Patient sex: M
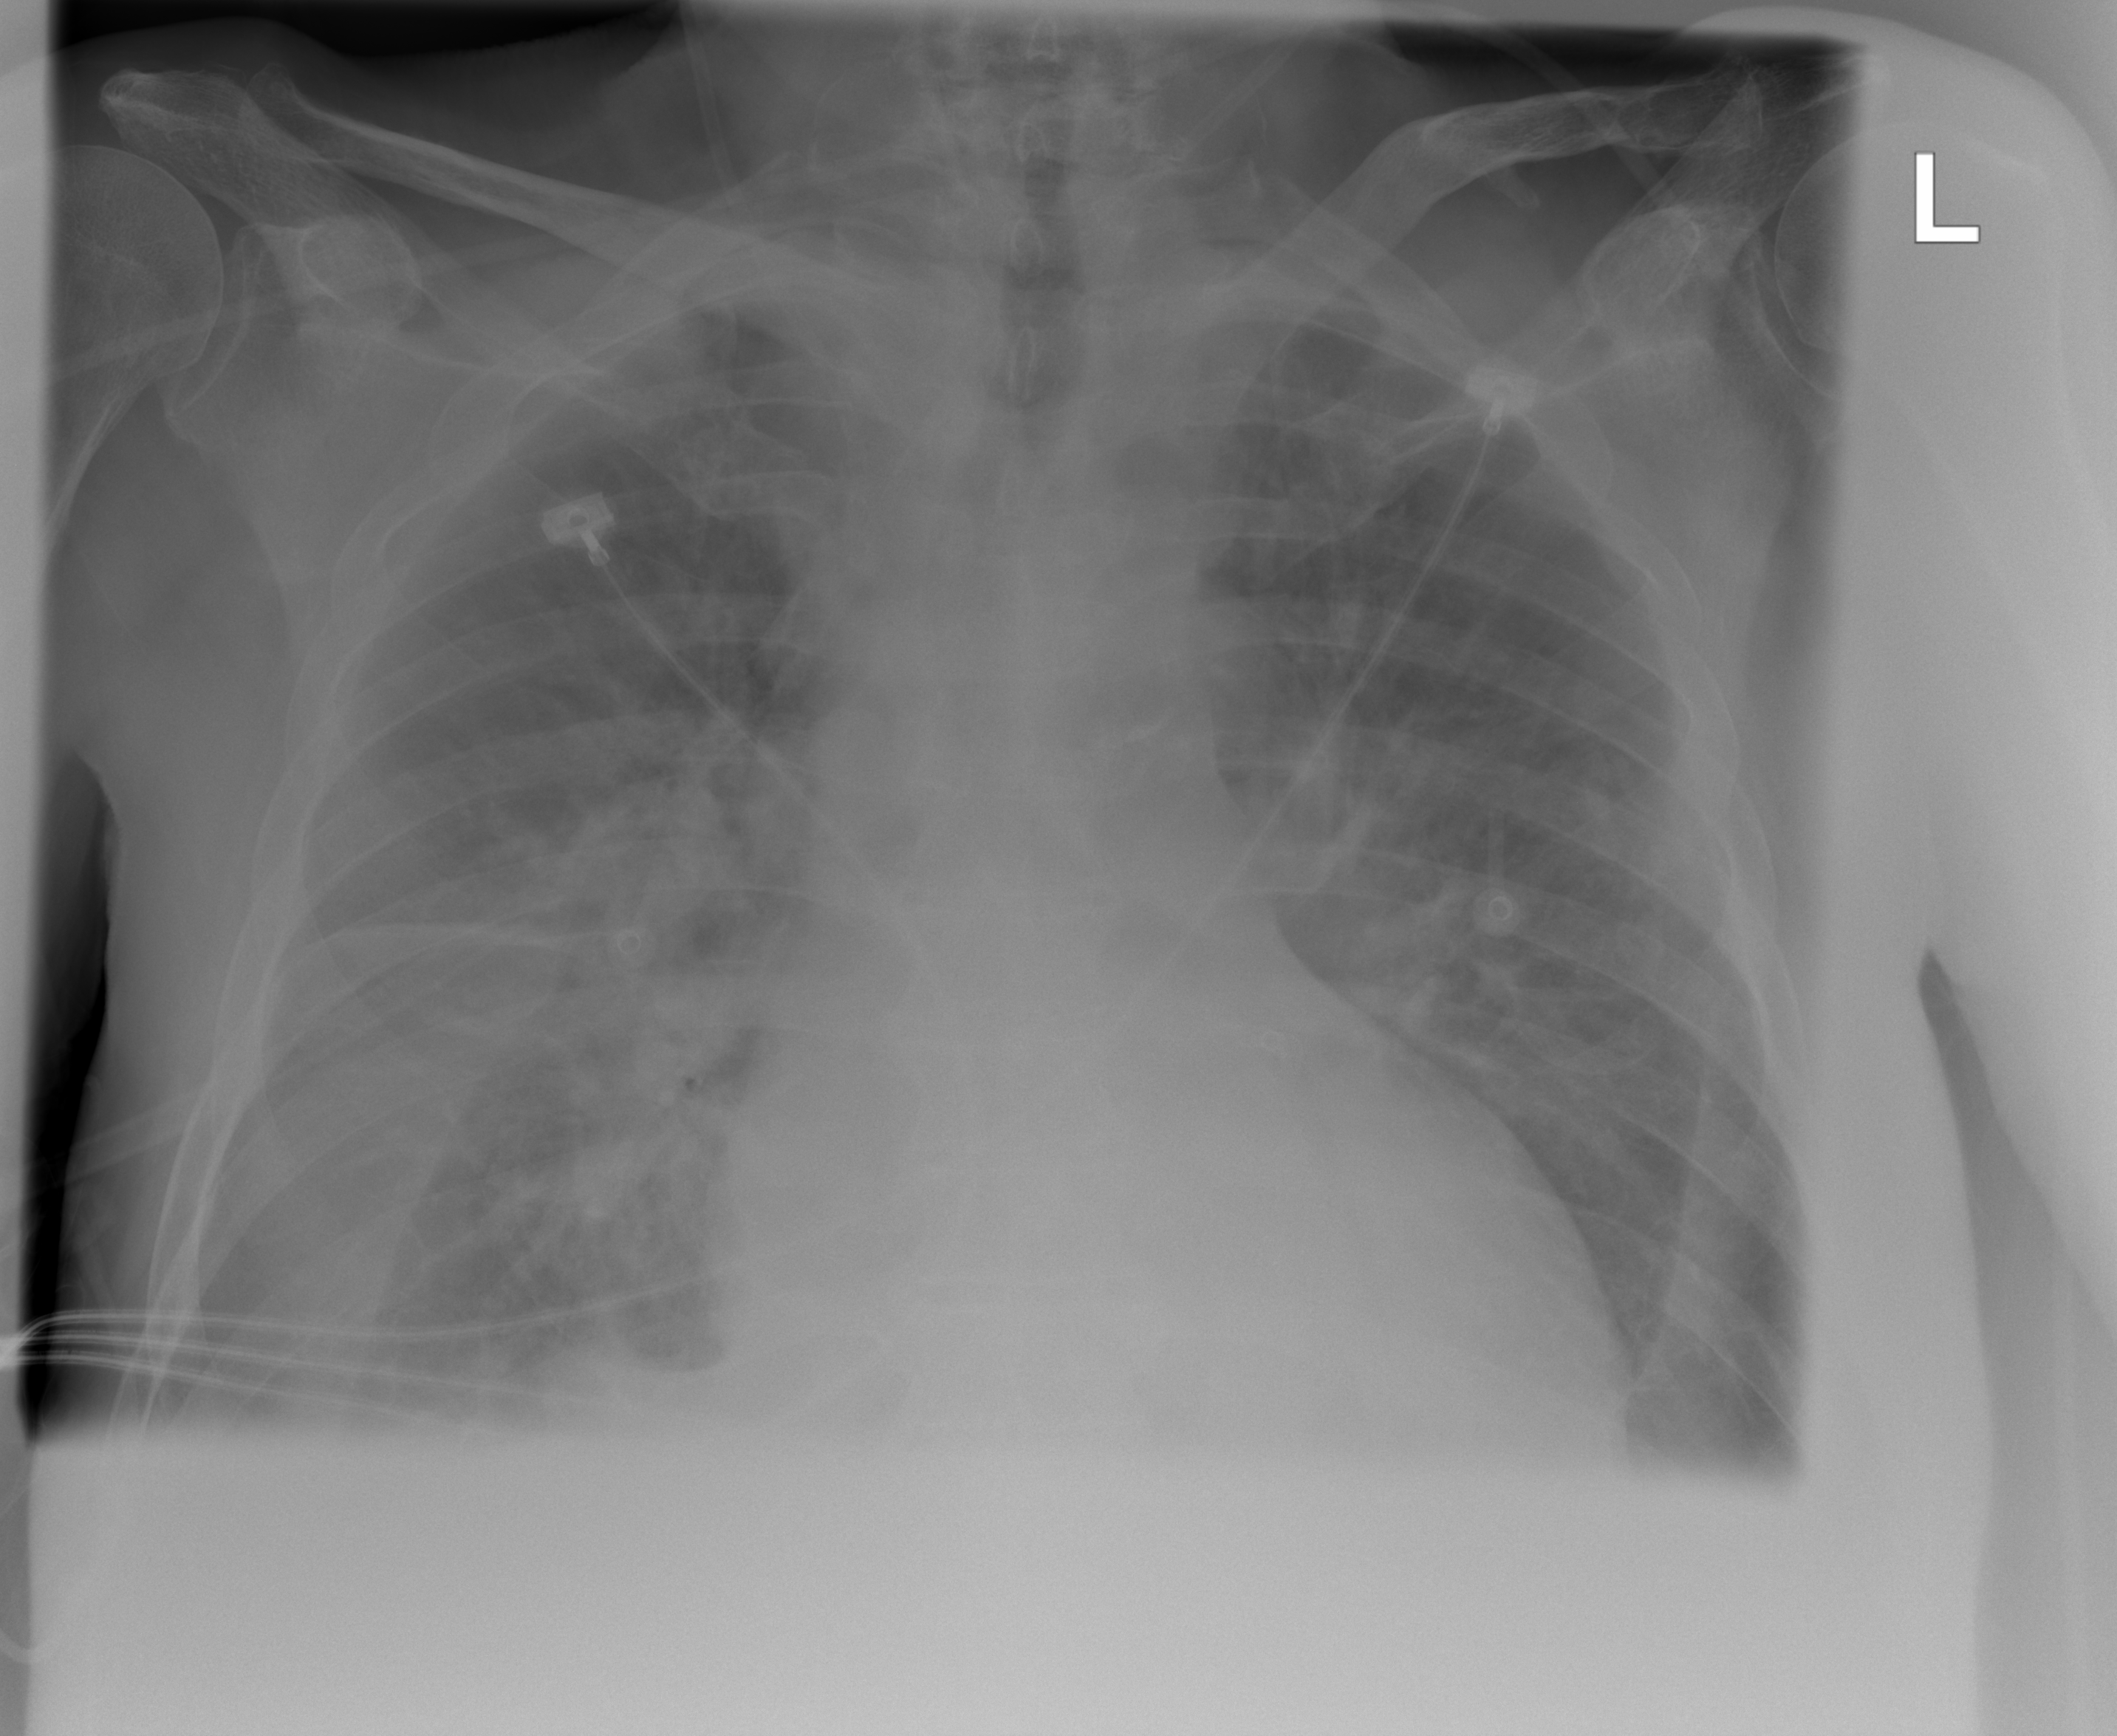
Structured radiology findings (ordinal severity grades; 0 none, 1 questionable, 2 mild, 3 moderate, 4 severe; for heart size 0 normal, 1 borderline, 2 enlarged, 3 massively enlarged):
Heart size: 1
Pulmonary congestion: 3
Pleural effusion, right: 2
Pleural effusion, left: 2
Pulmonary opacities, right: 2
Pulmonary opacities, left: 2
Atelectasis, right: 2
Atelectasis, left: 2